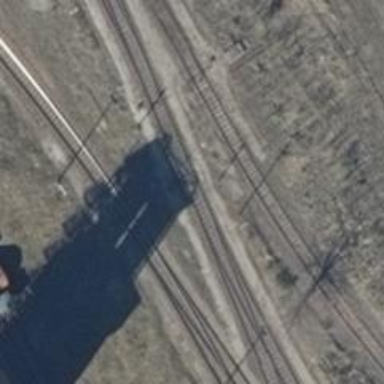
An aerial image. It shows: Railway switch.